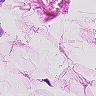
Metastatic tissue present: no